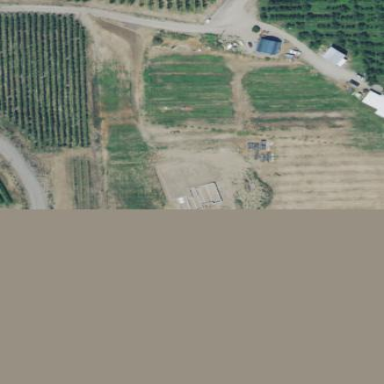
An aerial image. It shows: Orchard.